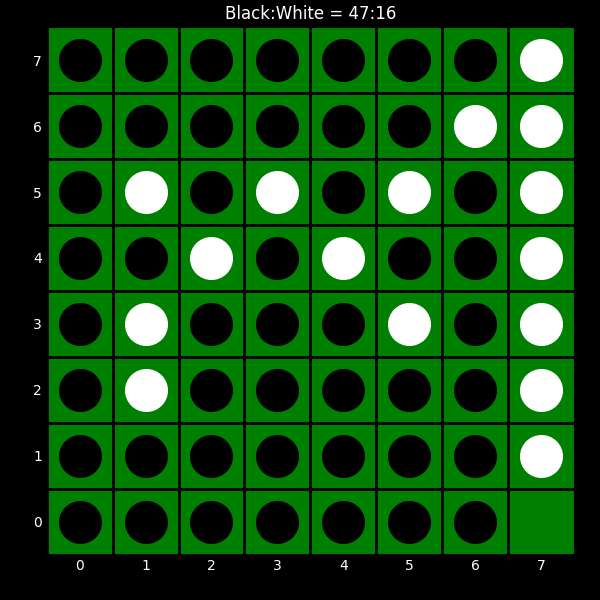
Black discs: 47
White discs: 16